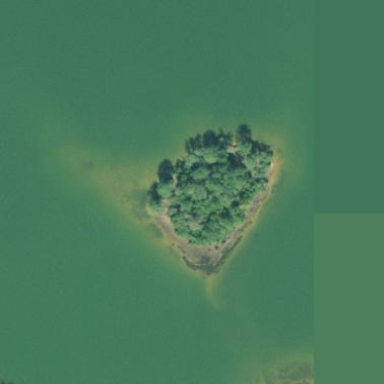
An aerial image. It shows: Island covered with woodland.